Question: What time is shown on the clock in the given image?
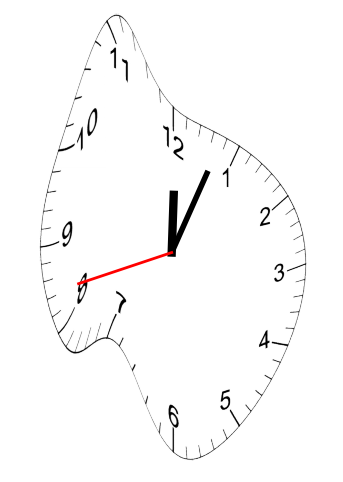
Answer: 12:03:42